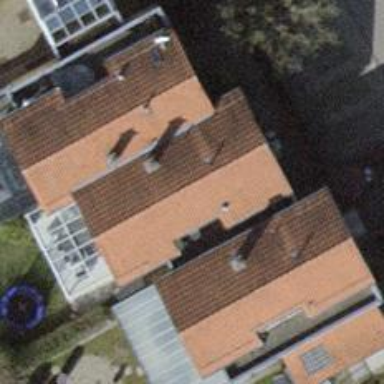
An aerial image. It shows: Terrace building.